Question: Count the number of objects in the diagram.
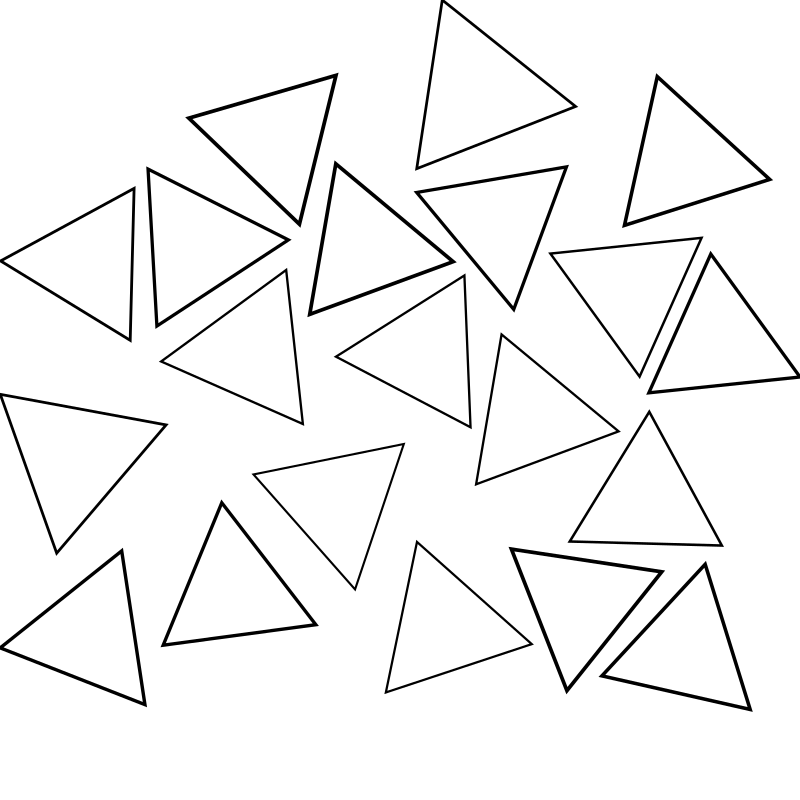
Answer: 20